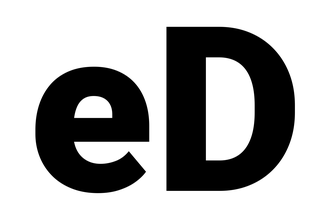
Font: Roboto_Black